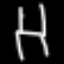
Label: chair